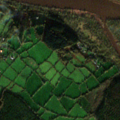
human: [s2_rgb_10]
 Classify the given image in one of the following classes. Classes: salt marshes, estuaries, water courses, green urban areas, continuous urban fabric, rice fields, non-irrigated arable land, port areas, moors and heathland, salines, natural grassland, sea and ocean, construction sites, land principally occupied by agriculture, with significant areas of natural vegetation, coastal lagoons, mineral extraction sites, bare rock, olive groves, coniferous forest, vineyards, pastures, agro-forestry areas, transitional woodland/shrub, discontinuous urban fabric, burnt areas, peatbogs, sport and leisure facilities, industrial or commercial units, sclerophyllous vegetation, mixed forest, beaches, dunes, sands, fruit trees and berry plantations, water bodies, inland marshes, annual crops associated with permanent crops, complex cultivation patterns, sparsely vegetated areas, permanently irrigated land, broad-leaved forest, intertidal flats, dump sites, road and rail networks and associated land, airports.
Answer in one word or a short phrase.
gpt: pastures, coniferous forest, mixed forest, water courses